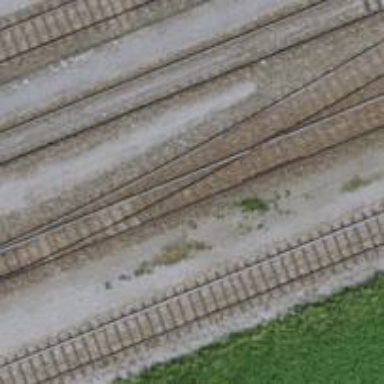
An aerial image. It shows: Rail yard with electrified contact lines for the railway.